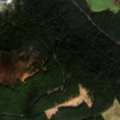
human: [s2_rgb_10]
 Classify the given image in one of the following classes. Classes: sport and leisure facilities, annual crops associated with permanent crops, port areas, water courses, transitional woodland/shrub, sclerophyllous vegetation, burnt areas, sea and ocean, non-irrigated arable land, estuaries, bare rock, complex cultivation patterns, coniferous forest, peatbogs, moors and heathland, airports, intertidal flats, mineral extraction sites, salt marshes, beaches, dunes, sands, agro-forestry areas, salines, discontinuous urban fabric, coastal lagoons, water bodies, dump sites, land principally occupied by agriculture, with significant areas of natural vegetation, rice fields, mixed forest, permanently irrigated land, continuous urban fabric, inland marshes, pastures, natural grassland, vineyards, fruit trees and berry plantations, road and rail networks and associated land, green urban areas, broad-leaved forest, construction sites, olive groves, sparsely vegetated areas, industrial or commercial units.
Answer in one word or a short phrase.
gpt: land principally occupied by agriculture, with significant areas of natural vegetation, broad-leaved forest, coniferous forest, peatbogs